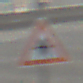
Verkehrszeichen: Vorfahrt
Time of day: SunriseSunset
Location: Outdoor (Urban)
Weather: Clear
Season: NotSpecified
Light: Natural